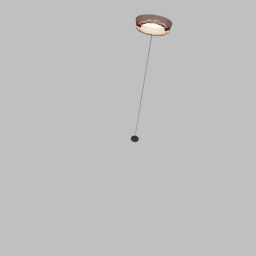
Label: lighting